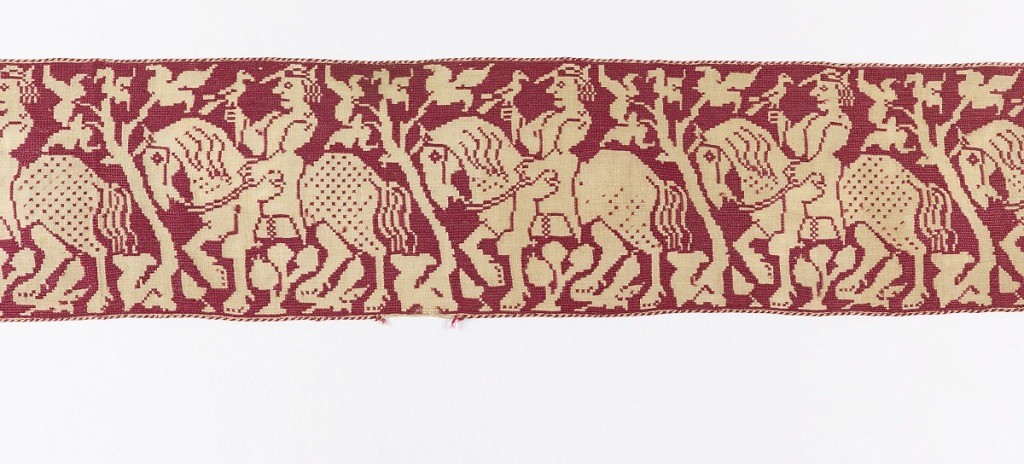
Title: Band
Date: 17th century
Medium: silk embroidery on linen foundation Technique: embroidered in long-legged cross stich on plain weave foundation Label: linen embroidered with silk in long-legged cross stitches
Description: Linen band embroidered with red silk in long-legged cross stitches. Embroidery forms the background, leaving a design of a man on horseback with a falcon in the natural linen.